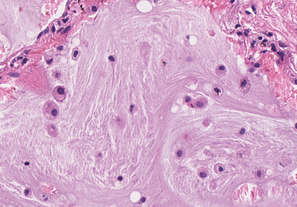
Tumor epithelial tissue: no
Tumor-associated stroma tissue: no
Normal tissue: yes